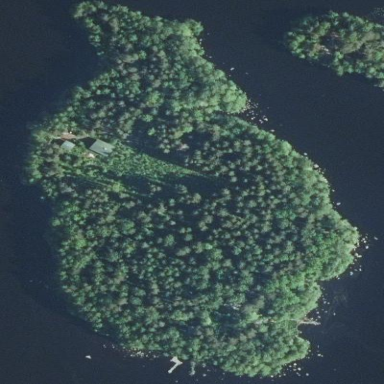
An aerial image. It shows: Islet.